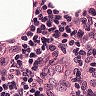
Metastatic tissue present: no